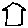
Label: house